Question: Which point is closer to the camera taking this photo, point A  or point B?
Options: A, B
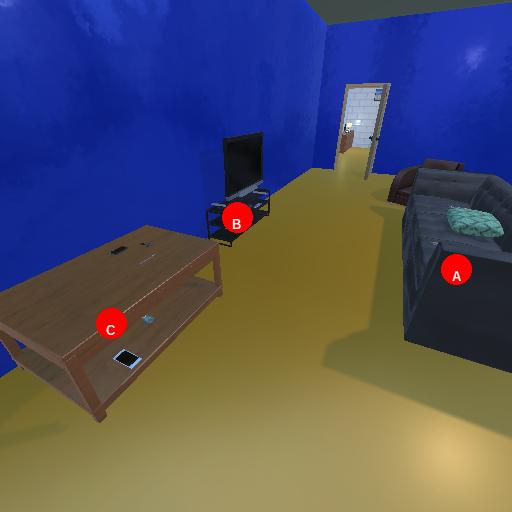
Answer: A